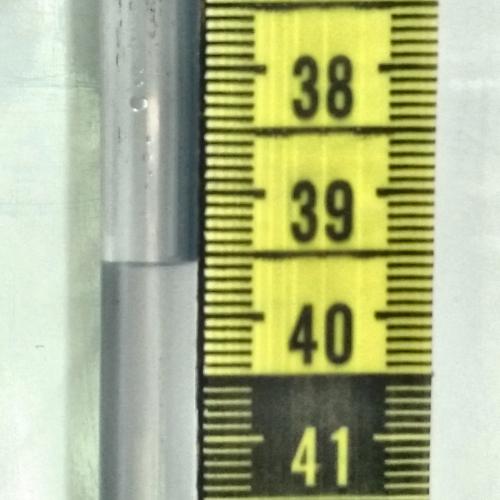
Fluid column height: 39.6 cm